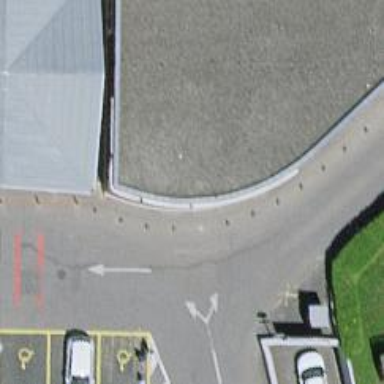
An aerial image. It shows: Bicycle rental facility.